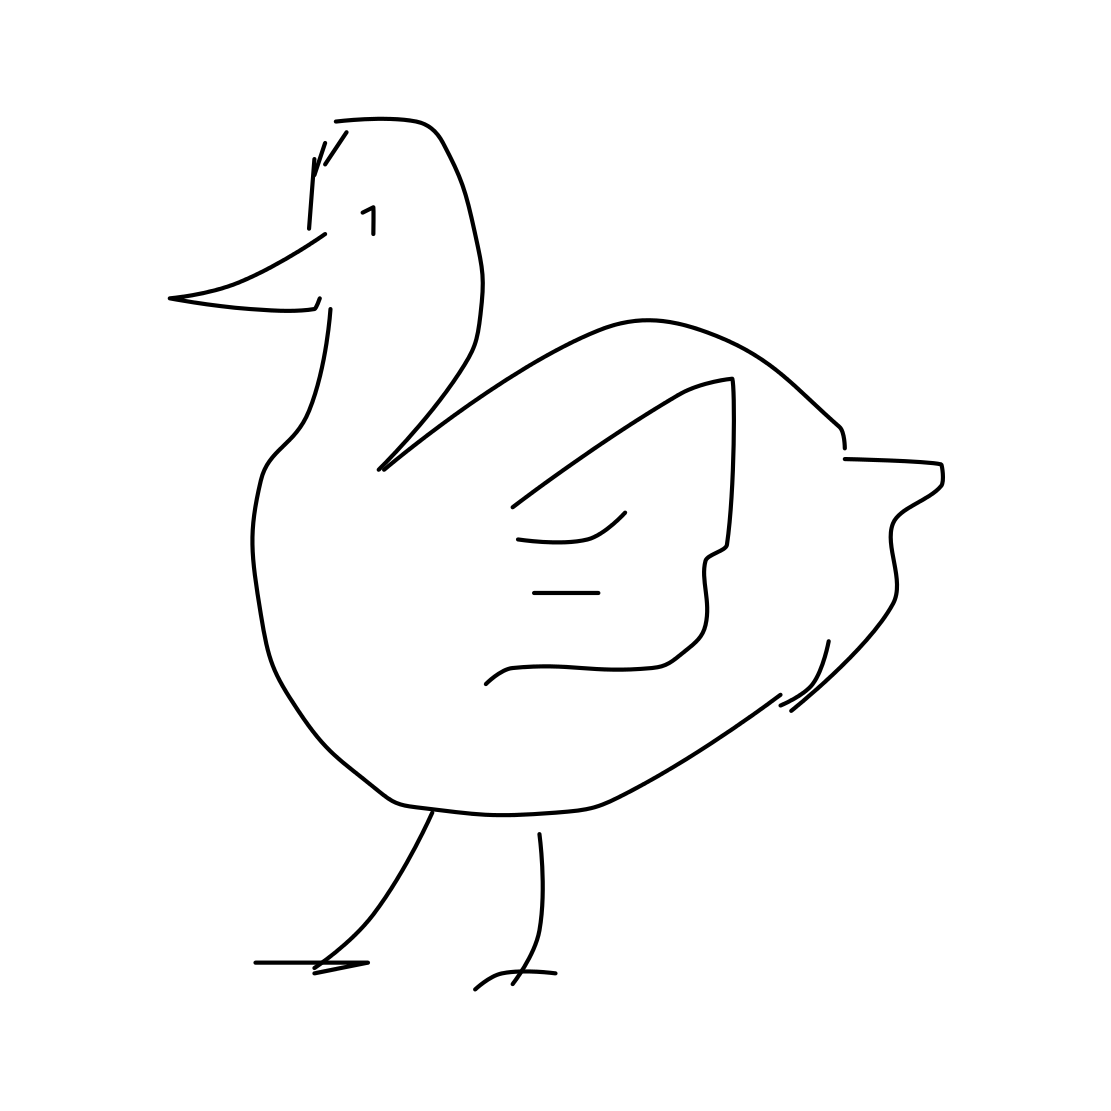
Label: duck